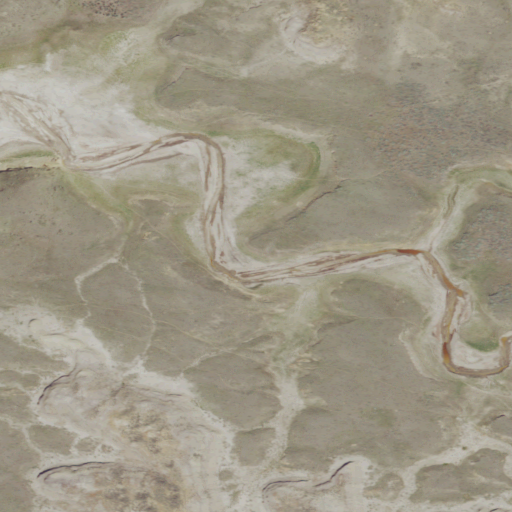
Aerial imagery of valley in Montana named Black Spring Coulee containing grassland, shrub, herbaceous wetlands, and barren land